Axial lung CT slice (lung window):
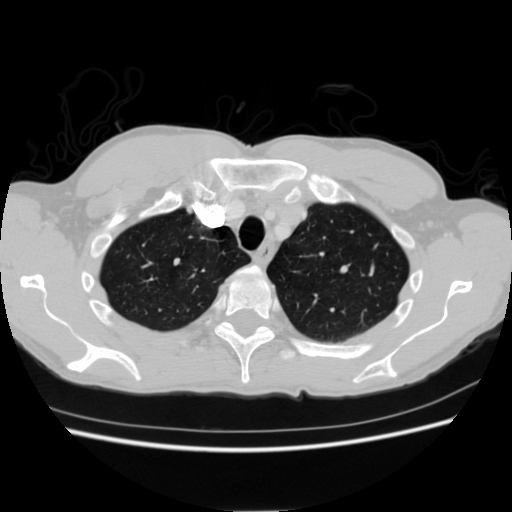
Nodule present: no